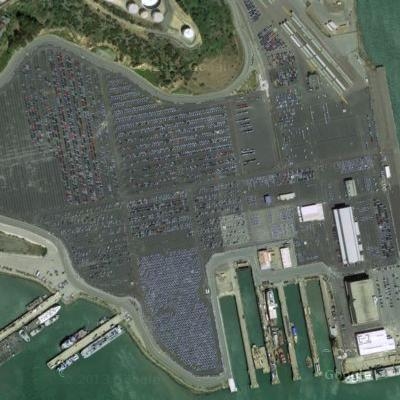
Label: Parking